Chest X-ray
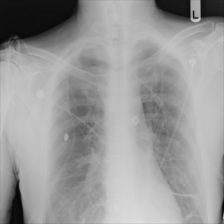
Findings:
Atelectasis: positive
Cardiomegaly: negative
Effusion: negative
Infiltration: negative
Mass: negative
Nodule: negative
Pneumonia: negative
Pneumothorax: negative
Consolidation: negative
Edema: negative
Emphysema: negative
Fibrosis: negative
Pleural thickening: negative
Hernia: negative